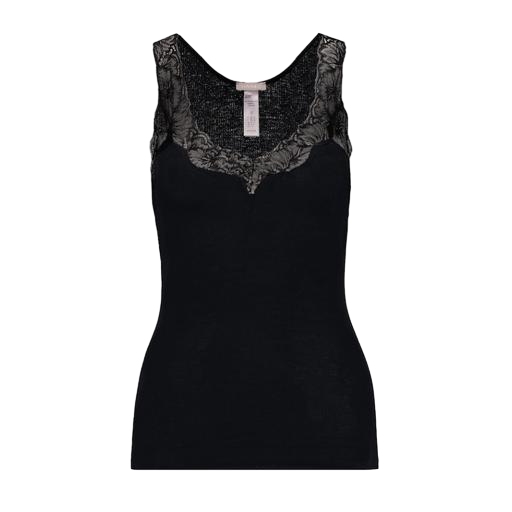
black curve cami rib lace, black dentelle lace-detail camisole, black lace tank top, white background